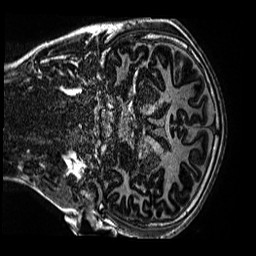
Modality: MP2RAGE
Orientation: coronal
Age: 12
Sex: male
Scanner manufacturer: siemens
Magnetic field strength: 3 T
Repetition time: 4 s
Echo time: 0.00299 s